Question: I want to create a view like this :

I tried this layout architecture :
'''
<RelativeLayout android:layout_width="fill_parent"
android:layout_height="fill_parent"
android:orientation="vertical" >
<TextView> // The blue top bar
<ScrollView android:layout_width="fill_parent"
android:layout_height="fill_parent"
android:fillViewport="true" ></ScrollView>
<LinearLayout android:layout_width="fill_parent"
android:layout_height="wrap_content"
android:layout_centerVertical="true"
android:orientation="vertical">
<TextView android:layout_width="fill_parent"
android:layout_height="wrap_content"
android:gravity="center_horizontal">
</TextView>
<TextView android:layout_width="fill_parent"
android:layout_height="wrap_content"
android:gravity="center_horizontal">
</TextView>
<TextView android:layout_width="fill_parent"
android:layout_height="wrap_content"
android:text="Description"
android:gravity="center_horizontal">
</TextView>
<TextView android:layout_width="fill_parent"
android:layout_height="wrap_content"
android:gravity="center_horizontal">
</TextView>
<TextView android:layout_width="fill_parent"
android:layout_height="wrap_content"
android:text="Place"
android:gravity="center_horizontal">
</TextView>
<TextView android:layout_width="fill_parent"
android:layout_height="wrap_content"
android:gravity="center_horizontal">
</TextView>
</LinearLayout>
<RelativeLayout android:layout_width="fill_parent"
android:layout_height="wrap_content"
android:layout_alignParentBottom="true"
android:layout_alignParentLeft="true"
android:gravity="bottom">
<ImageView android:layout_width="wrap_content"
android:layout_height="40dp"
android:clickable="false"
android:scaleType="center" />
<LinearLayout
android:layout_width="fill_parent"
android:layout_height="wrap_content"
android:layout_alignParentLeft="true"
android:layout_centerVertical="true"
android:gravity="left"
android:orientation="horizontal" >
<Button
android:layout_width="wrap_content"
android:layout_height="30dp"
android:layout_gravity="center_vertical"
android:text="Button 1" />
<Button
android:layout_width="wrap_content"
android:layout_height="30dp"
android:layout_gravity="center_vertical"
android:text="Button 2" />
<Button
android:layout_width="wrap_content"
android:layout_height="30dp"
android:layout_gravity="center_vertical"
android:text="Button 3" />
</LinearLayout>
</RelativeLayout>
</RelativeLayout>
'''
But this won't work for some reasons, first it doesn't display the buttons as I want in the bottom bar.
I'm a beginner at Android dev so please help me.
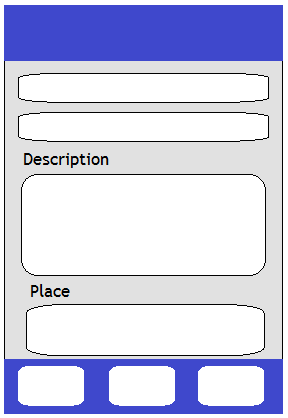
Answer: My suggestion, use a linear layout and play with "android:weightSum" (main layout) and "android:layout_weight"(inner views) attributes, it might be complicated at the very first moment, but later it will be the best approach to fit any screen.
Check this thread:<URL>
Using that technique you are telling to each inner view (or layout) inside the main layout how many space it should fill.
i.e: if the main layout has android:weightSum=1 and every inner view has android:layout_weight=0.33 it menss that every inner view fill 1/3 of the total space available.